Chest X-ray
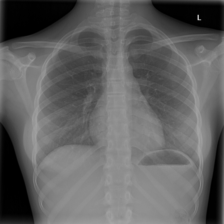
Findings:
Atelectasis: negative
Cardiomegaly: negative
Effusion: negative
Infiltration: negative
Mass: negative
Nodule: negative
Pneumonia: negative
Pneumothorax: negative
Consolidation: negative
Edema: negative
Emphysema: negative
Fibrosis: negative
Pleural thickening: negative
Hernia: negative